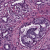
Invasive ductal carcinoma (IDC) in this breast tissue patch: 1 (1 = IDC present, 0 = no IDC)